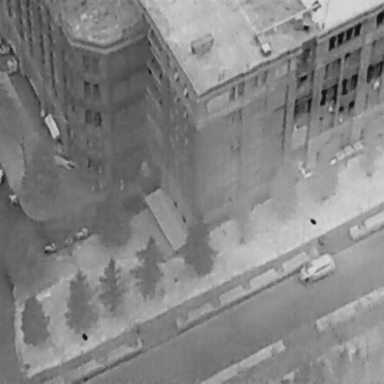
There is a Car in the infrared image.